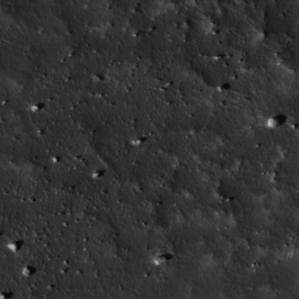
Label: non_frost